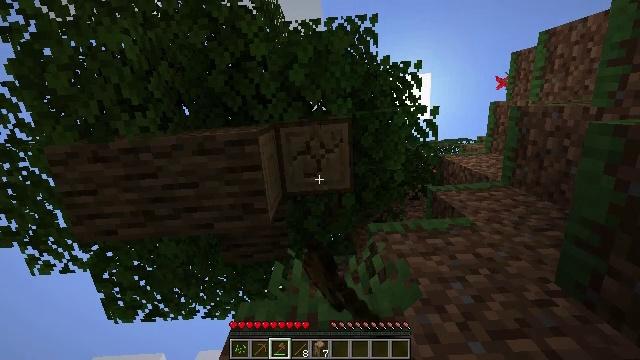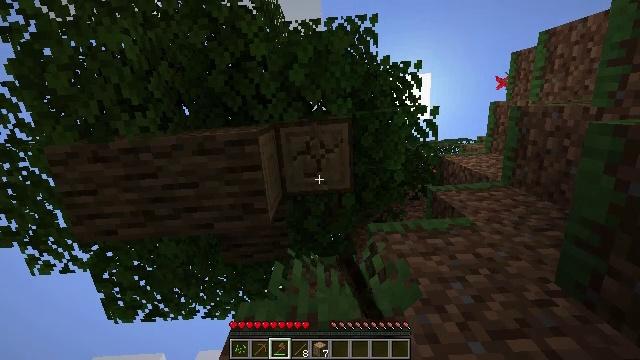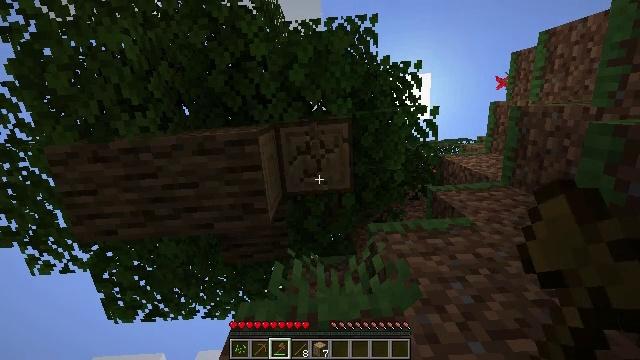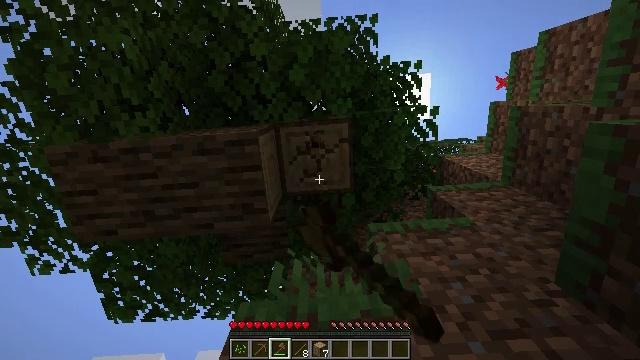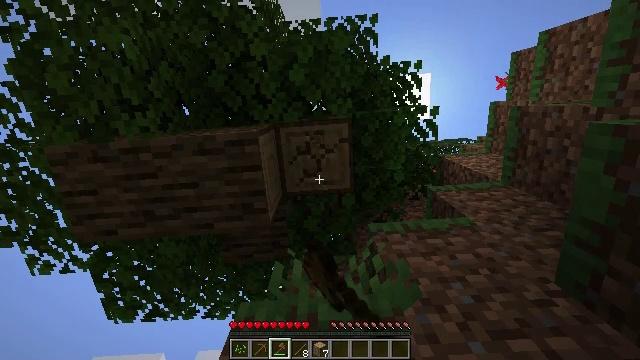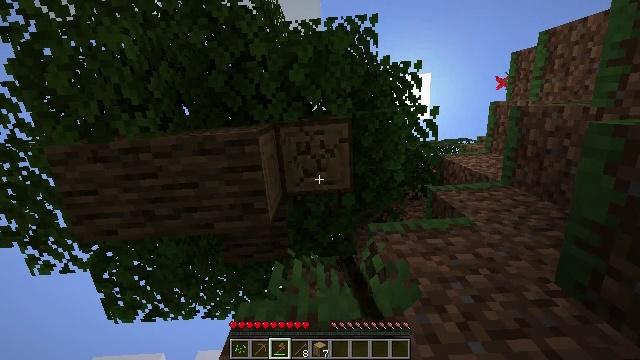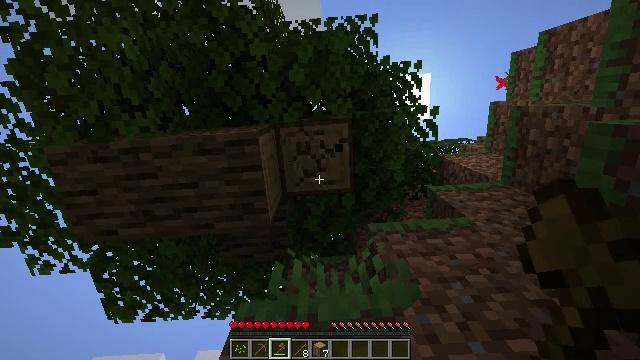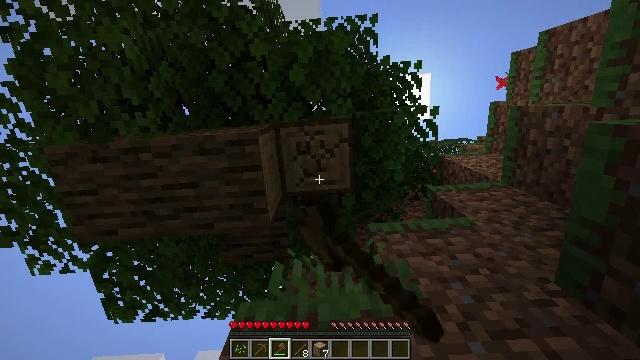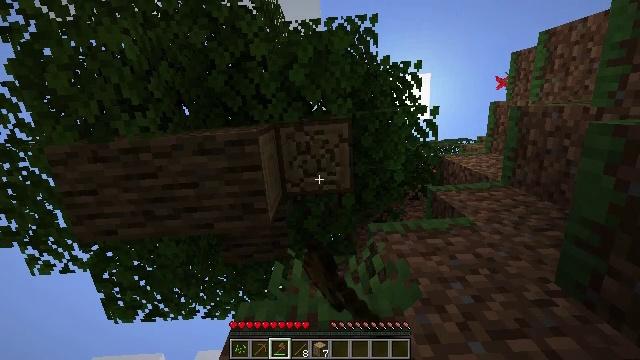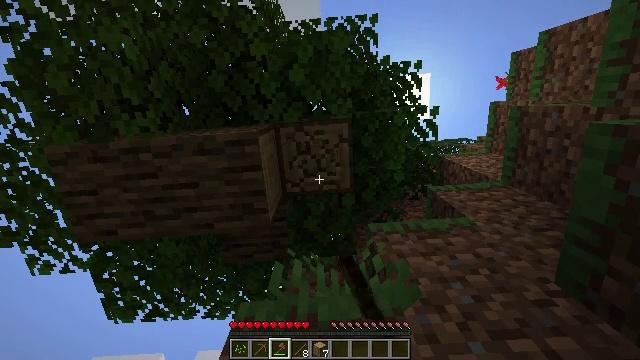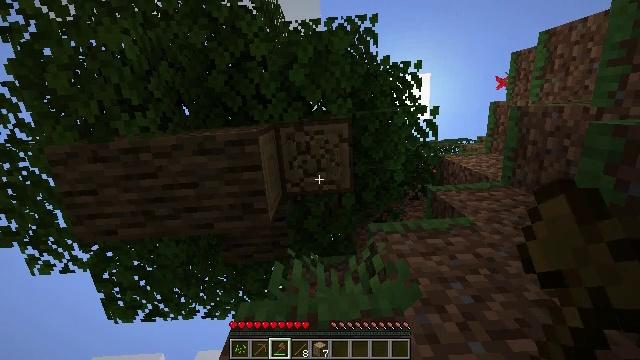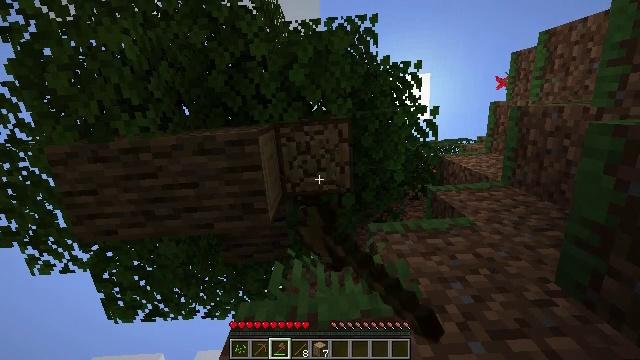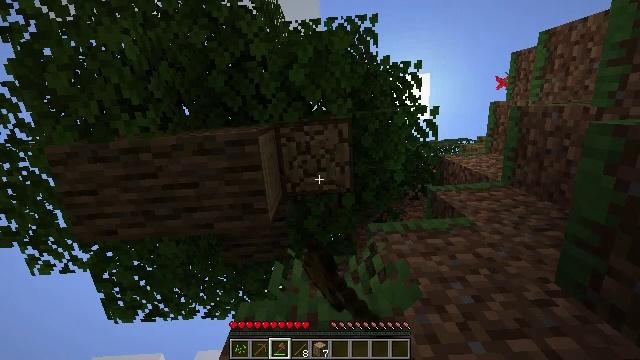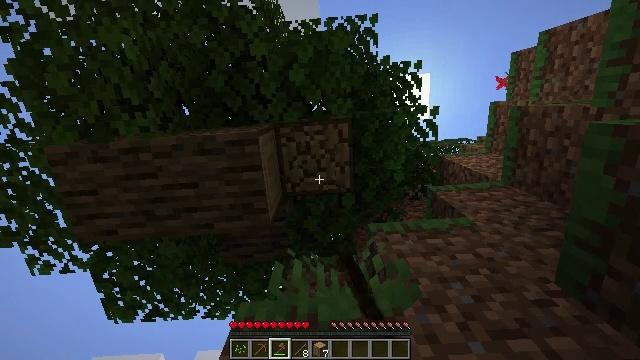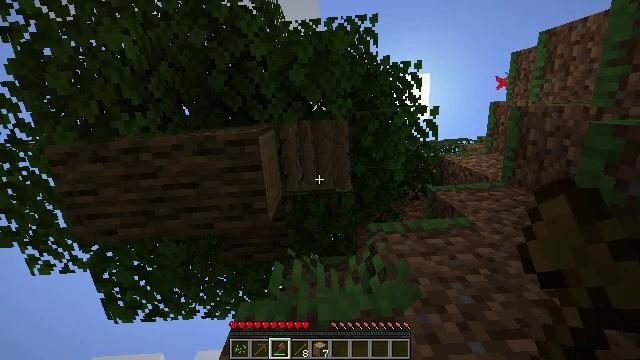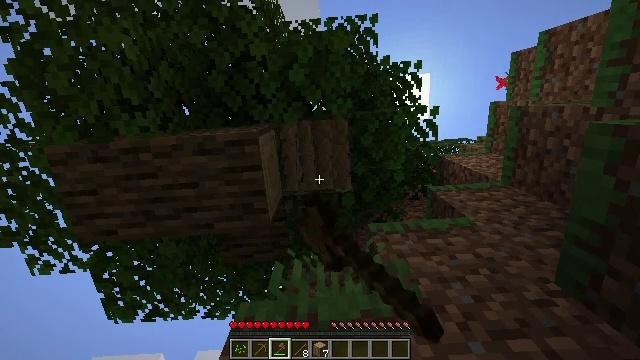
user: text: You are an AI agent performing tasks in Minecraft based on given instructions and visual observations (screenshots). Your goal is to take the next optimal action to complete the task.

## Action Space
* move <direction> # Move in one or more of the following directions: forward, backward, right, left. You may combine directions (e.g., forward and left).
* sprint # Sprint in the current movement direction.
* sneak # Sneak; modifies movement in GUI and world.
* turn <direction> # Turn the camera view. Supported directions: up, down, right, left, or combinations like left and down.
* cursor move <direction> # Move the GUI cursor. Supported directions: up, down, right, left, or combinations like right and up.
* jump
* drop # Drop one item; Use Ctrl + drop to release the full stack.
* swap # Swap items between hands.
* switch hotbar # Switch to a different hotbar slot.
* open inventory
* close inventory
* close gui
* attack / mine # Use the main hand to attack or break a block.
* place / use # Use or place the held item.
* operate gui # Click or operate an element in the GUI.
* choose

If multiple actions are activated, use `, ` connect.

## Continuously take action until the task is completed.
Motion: motion action
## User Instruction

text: Collect some oak leaves.
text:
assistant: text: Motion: attack / mine
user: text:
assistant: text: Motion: attack / mine
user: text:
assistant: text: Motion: attack / mine
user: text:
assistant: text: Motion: attack / mine
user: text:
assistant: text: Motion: attack / mine
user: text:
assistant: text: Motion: attack / mine
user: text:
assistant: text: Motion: attack / mine
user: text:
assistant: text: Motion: attack / mine
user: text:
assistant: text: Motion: attack / mine
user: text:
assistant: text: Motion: attack / mine
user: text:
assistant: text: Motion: attack / mine
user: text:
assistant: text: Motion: attack / mine
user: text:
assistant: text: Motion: attack / mine
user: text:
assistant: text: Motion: attack / mine
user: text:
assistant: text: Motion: attack / mine
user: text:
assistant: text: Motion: attack / mine
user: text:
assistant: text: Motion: attack / mine
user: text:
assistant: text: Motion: attack / mine
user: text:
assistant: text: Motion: attack / mine
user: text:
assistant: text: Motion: attack / mine
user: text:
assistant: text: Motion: attack / mine
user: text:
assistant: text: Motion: attack / mine
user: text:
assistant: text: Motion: attack / mine
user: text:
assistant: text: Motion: attack / mine
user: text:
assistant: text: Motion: attack / mine
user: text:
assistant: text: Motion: turn left, attack / mine
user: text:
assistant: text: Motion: turn left, attack / mine
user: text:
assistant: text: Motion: turn left, attack / mine
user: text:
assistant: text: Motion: turn left, attack / mine
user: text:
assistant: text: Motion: attack / mine